Question: I am writing again on a little import script which I have to split because of the data amount.
So I have a start.php with the fancy ajax action and the dbactions.php doing all the hard work.
The script first initializes the data, checks for doubles and creates a session with ids.
Then it should go through the ids in batches.
On first call the start.php has no errors, and the first part of the script runs well, in creates the user session with an array over 12k ids.
But when I output the result of the second initialize, it gives the the error message of
See screenshot attached:

The dbactions.php itself gives no error despite the missing $do variable, and the start.php at first load also not.
The start.php looks like this:
'''
<?php
header('Content-Type: text/html; charset=utf-8');
session_start();
$_SESSION['start_counter'] = 0;
$_SESSION['batches'] = 1;
$_SESSION['array_counter'] = 0;
$_SESSION['batchcount'] = 0;
$_SESSION['newsletter'] = 0;
?>
<!DOCTYPE>
<html xmlns="http://www.w3.org/1999/xhtml" xml:lang="en" lang="en">
<head>
<title>DB-actions</title>
<meta http-equiv="Content-Type" content="text/html; charset=utf-8" />
<link rel="stylesheet" type="text/css" href="main.css" />
<script src="http://ajax.googleapis.com/ajax/libs/jquery/1.9.1/jquery.min.js"></script>
<script>
function DoSomething(what){
var request = $.ajax({
url: "dbactions.php?do=" + what,
type: "GET",
dataType: "html"
});
$('#godosomething').attr('disabled','true');
$('#doing').show();
$('#callmsg').empty();
$('body').addClass('grey');
request.done(function(msg) {
$('#doing').hide();
$("body").removeClass("grey");
$("#callmsg").html(msg);
});
request.fail(function(jqXHR, textStatus) {
alert( "Request failed: " + textStatus );
});
}
</script>
<style type="text/css">
padding, margin: 0;
body { padding:20px 0;}
p { padding-bottom:3px;}
#callmsg { margin:50px 0; }
#insertmsg { margin:50px 0; }
#doing { display:none; position:absolute; bottom:48%; right:48%; border: 1px solid green; padding: 20px; background-color:green; color: white;}
.grey { background-color: grey; opacity: 0.5;}
.green { color:green; }
</style>
</head>
<body>
<h1>Start the import</h1>
<button type="button" onclick="DoSomething('initialize')" id="godosomething">Go baby</button>
<div id="callmsg"></div>
<div id="doing">I am working, please wait...</div>
</body>
</html>
'''
I know there are several threads about it, the suggestions where, that the charset is wrong (not as excepted from ajax), but I have this on each file:
'''
header('Content-Type: text/html; charset=utf-8');
'''
And there was a suggestion about the ' and the " marks, I tried to change them in the output, but it did not help.
I thought also of the long output of the print_r, but disabling it didn't help.
This is the second output:
'''
echo '<h2>Batch successfull</h2>';
$_SESSION['start_counter'] = $_SESSION['start_counter'] + $numberofqueries;
$_SESSION['batches']++;
echo "<p>Next? <button type='button' onclick" . "='DoSomething('makearray')" ."id='godosomething'>Go baby</button></p>";
echo '<p>Batch'.$_SESSION['batches'].' from '.$_SESSION['batchcount'].'</p>';
echo '<pre>';
print_r($_SESSION['users']);
echo '</pre>';
'''
I uncommented the whole second output until the h2 echo, and it still give me the same error.
How can this be? So the error comes not from the second output?
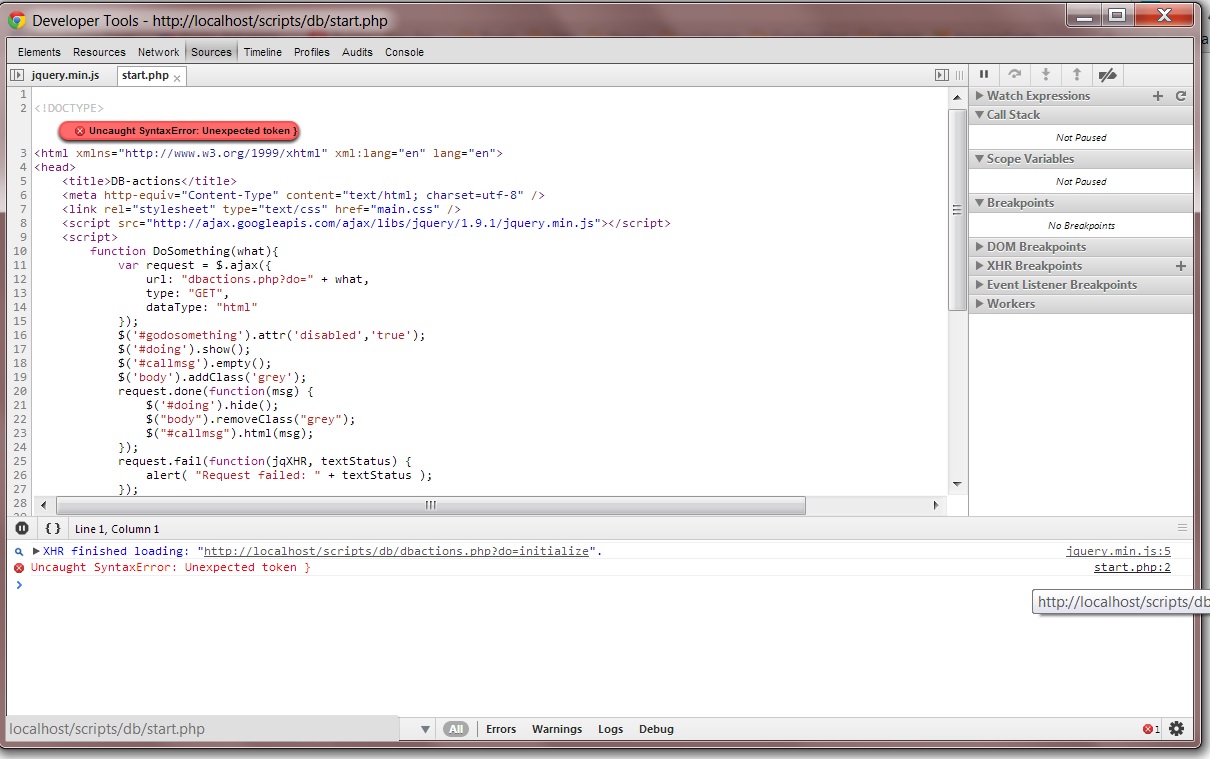
Answer: Change This -
'''
echo "<p>Next? <button type='button' onclick" . "='DoSomething('makearray')" ."id='godosomething'>Go baby</button></p>";
'''
To-
'''
echo "<p>Next? <button type='button' onclick=DoSomething('makearray') id='godosomething'>Go baby</button></p>";
'''
And let me know if it clicks or not.
--
Remove any 'dummy spaces/content' from your file.
Change '<!DOCTYPE>' to '<!DOCTYPE html>'